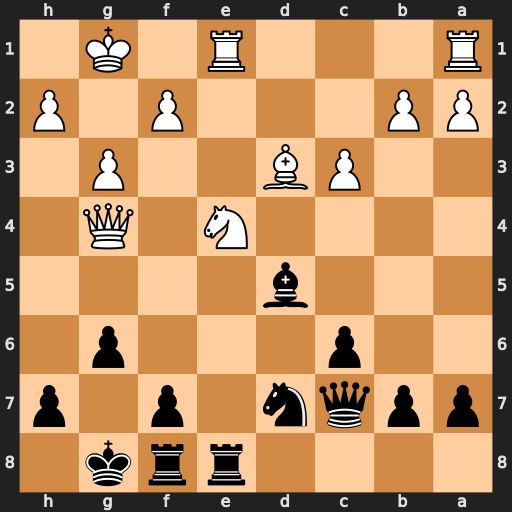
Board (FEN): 4rrk1/ppqn1p1p/2p3p1/3b4/4N1Q1/2PB2P1/PP3P1P/R3R1K1
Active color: b
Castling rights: -
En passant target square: -
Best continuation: f5 Nf6+ Nxf6